Interaction volume radius: 5 \u00c5
Interaction volume height: 30 \u00c5
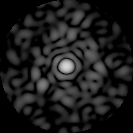
Disorder parameter: 0.8733